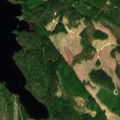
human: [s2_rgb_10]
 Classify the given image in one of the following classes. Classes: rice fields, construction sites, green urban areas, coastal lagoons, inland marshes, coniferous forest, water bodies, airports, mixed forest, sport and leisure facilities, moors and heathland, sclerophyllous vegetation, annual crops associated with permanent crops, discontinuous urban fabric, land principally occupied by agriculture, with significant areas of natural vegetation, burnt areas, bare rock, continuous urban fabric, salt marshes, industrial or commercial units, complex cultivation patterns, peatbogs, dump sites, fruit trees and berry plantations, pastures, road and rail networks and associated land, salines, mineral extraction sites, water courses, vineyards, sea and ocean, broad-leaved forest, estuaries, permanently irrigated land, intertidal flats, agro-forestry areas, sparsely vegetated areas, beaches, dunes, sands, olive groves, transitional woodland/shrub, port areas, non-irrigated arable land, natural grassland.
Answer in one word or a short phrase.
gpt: coniferous forest, mixed forest, transitional woodland/shrub, water bodies